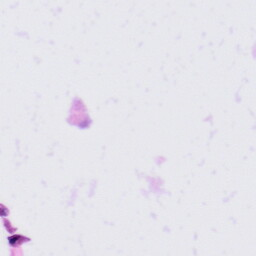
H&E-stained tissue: Tonsil